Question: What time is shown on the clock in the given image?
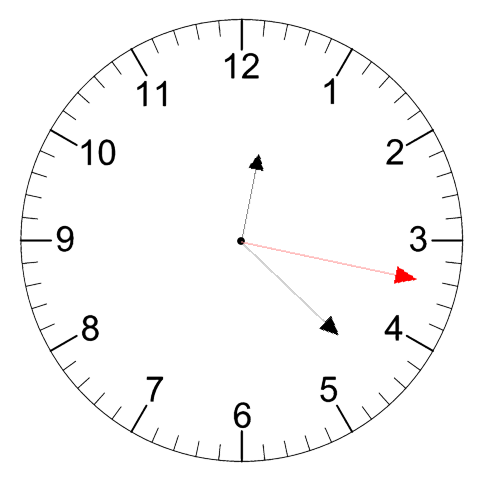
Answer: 12:22:17